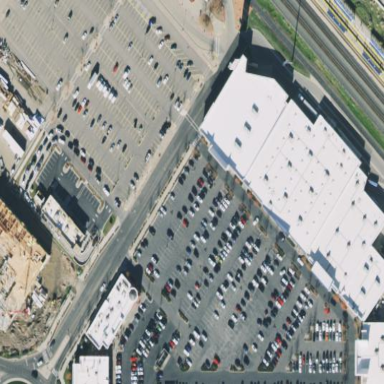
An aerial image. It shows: Retail building.